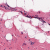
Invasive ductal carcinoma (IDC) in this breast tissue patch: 0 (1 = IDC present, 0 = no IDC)